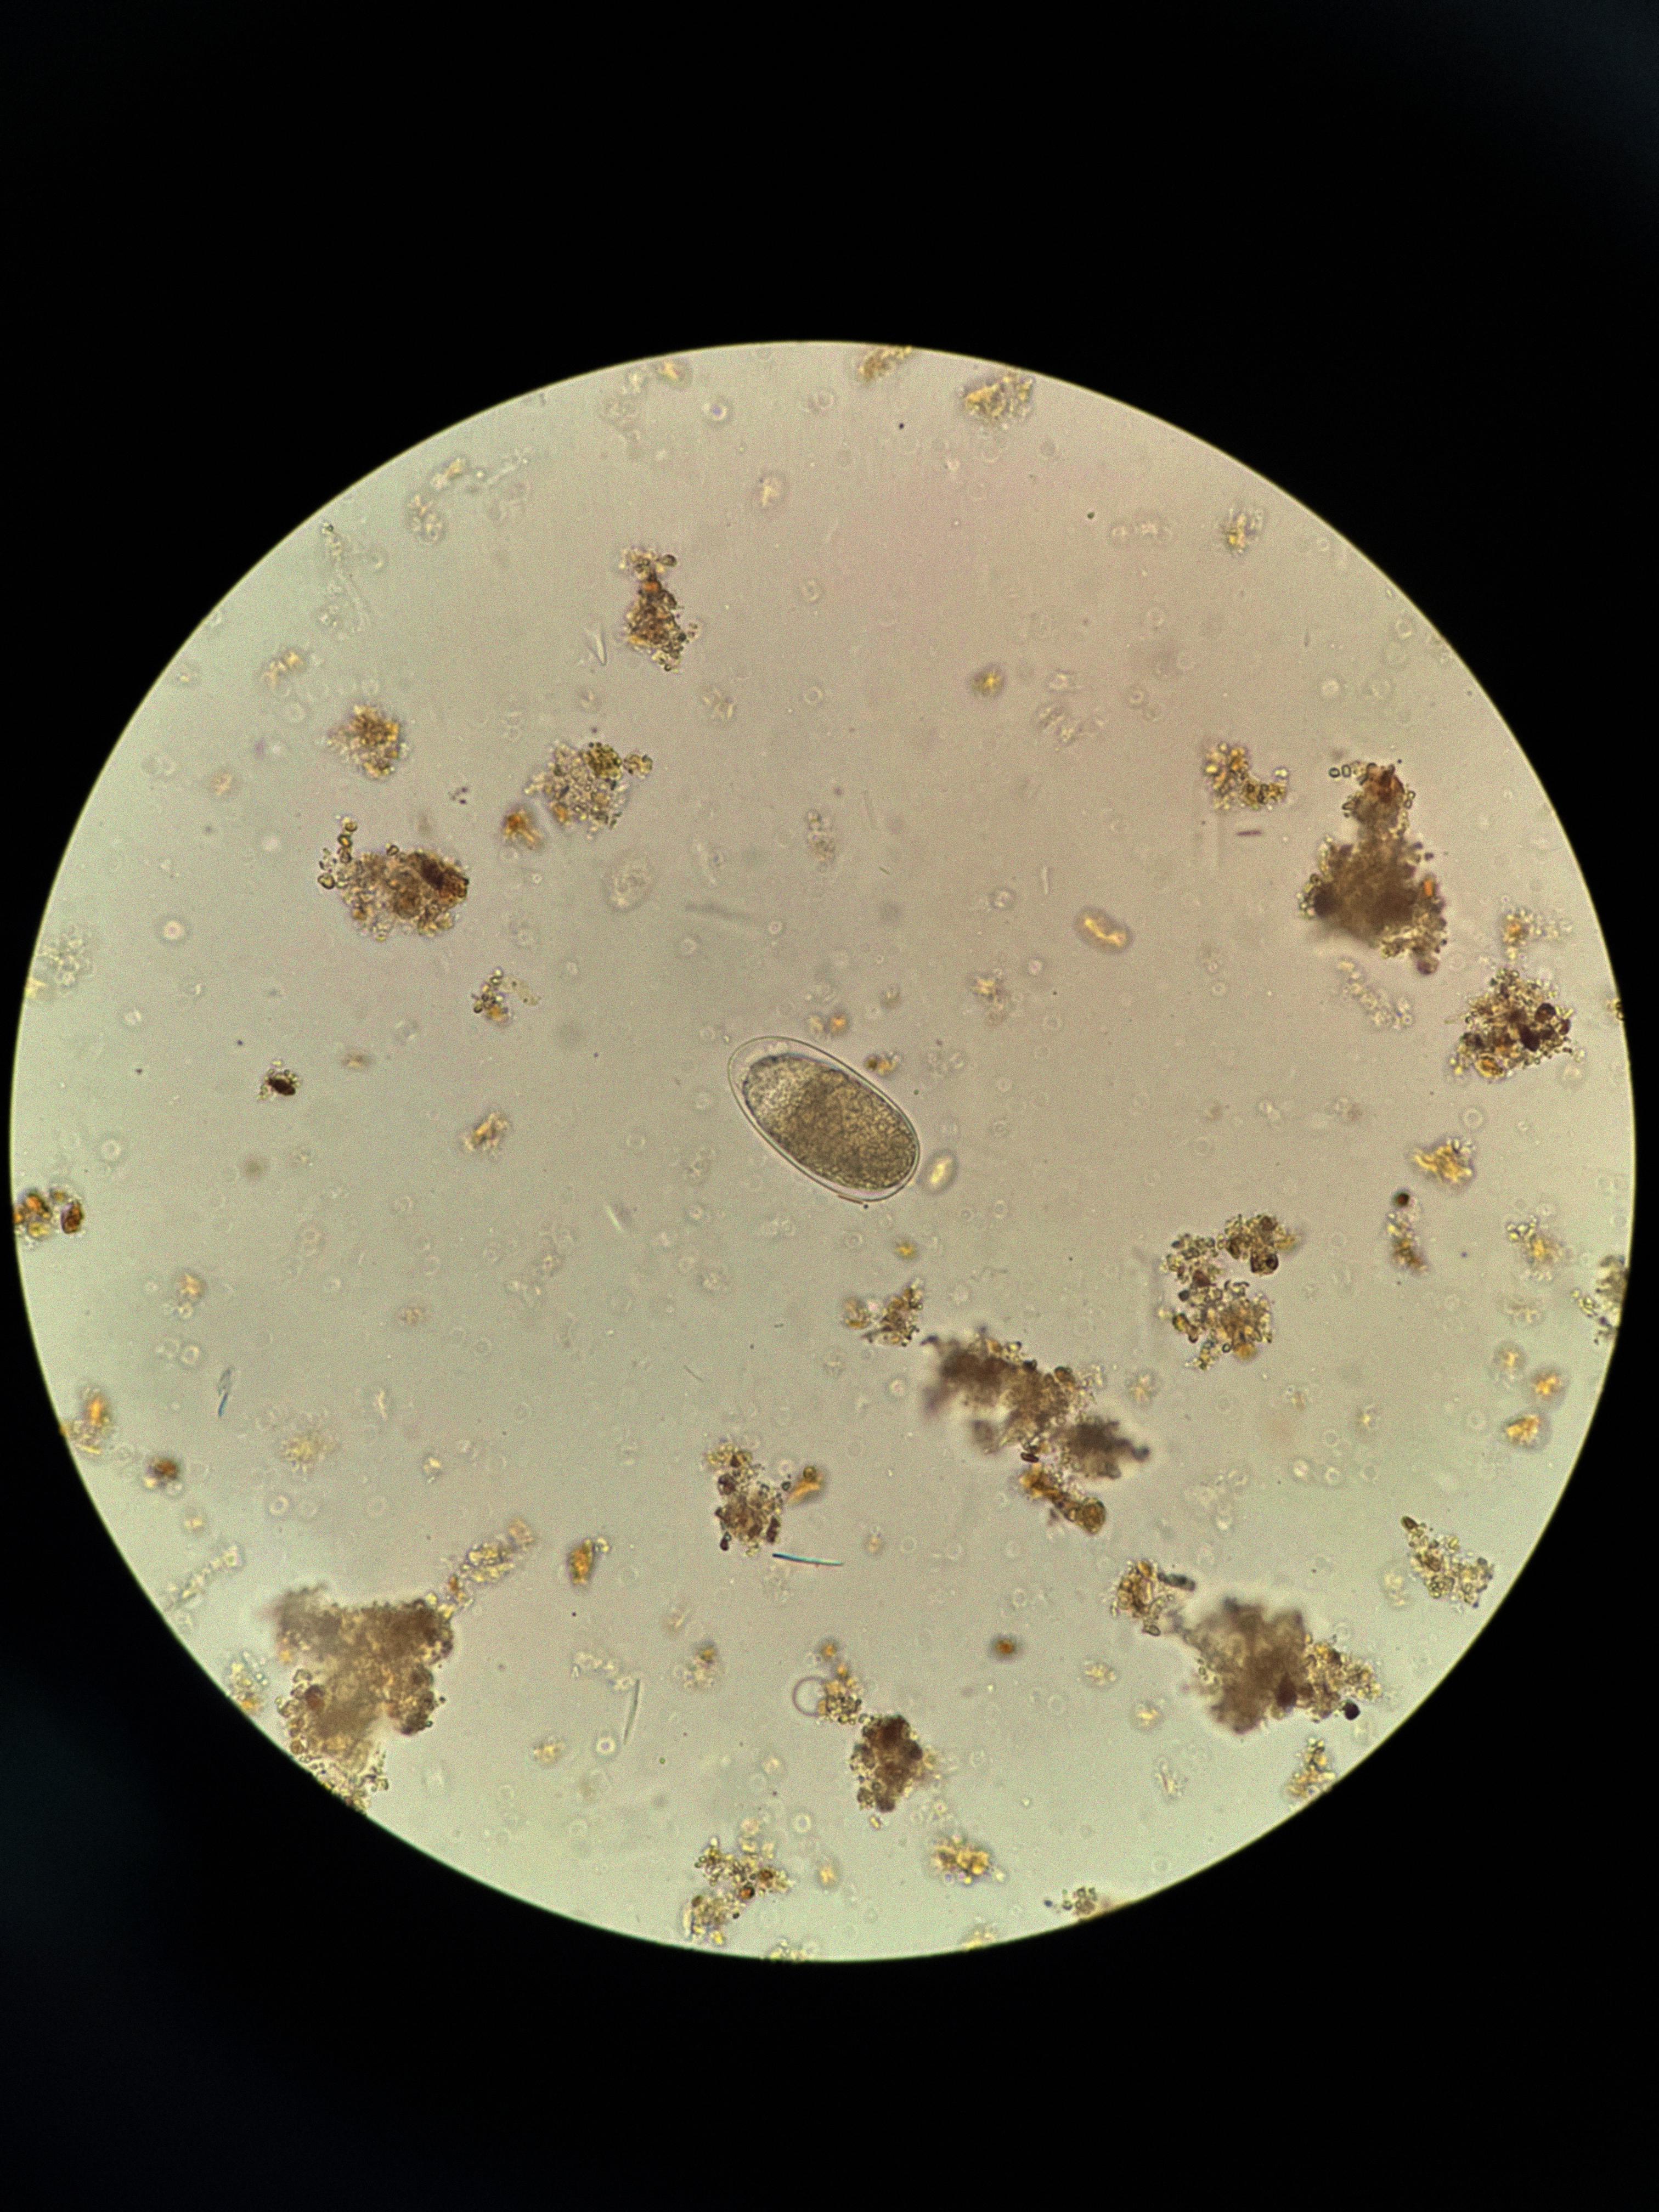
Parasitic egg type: Hookworm egg